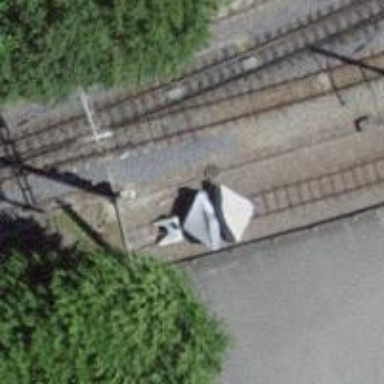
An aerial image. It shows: Railway buffer stop.